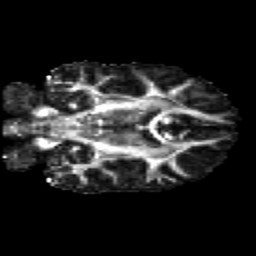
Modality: FA
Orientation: coronal
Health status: healthy
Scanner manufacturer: siemens
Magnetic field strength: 3 T
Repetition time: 12 s
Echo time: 0.092 s